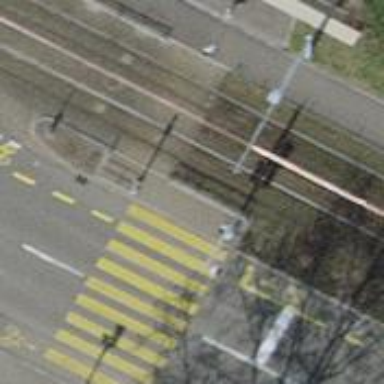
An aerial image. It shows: Railway crossing.